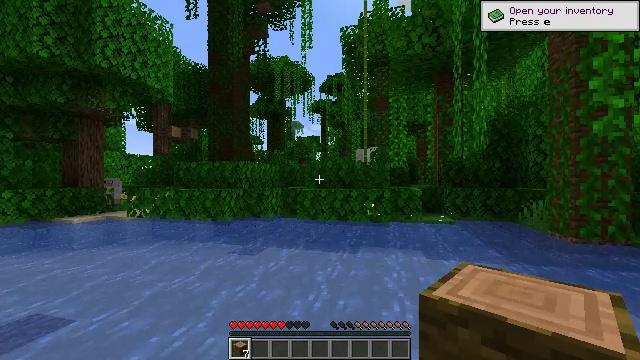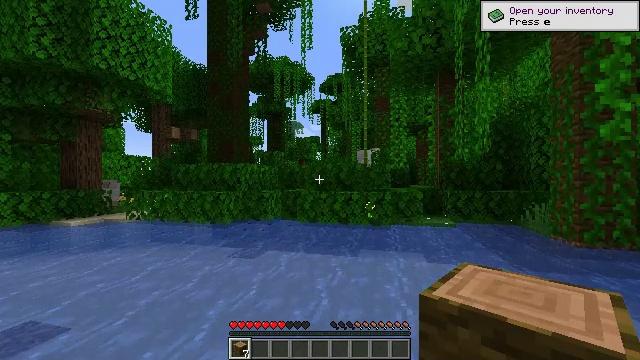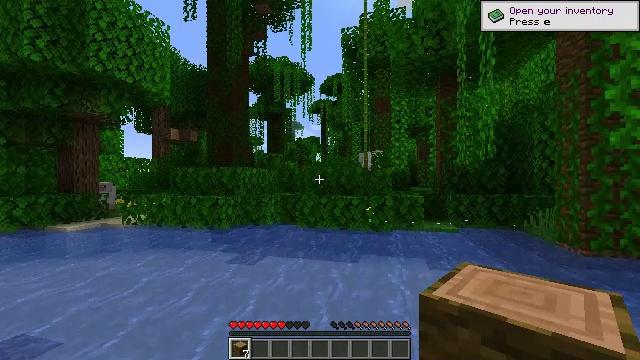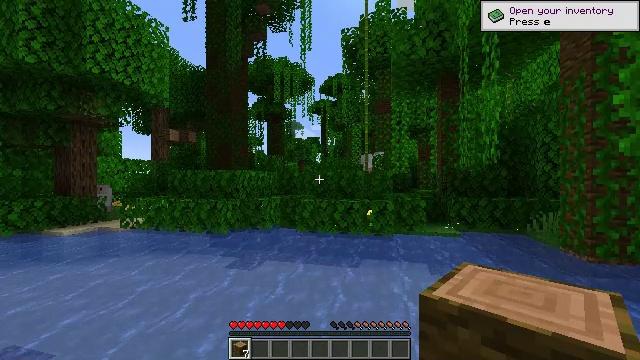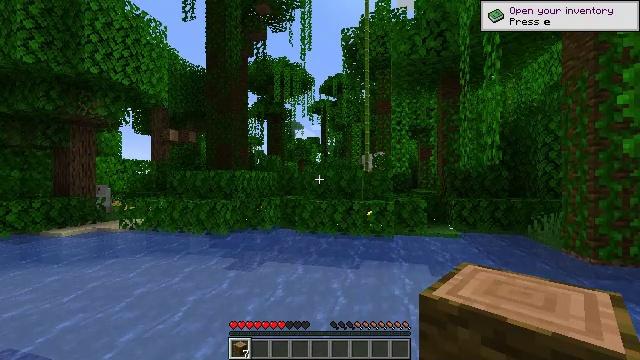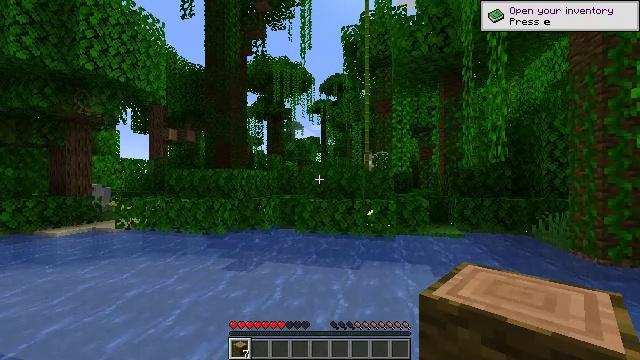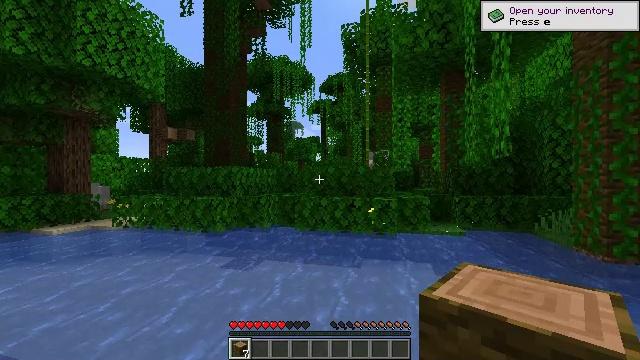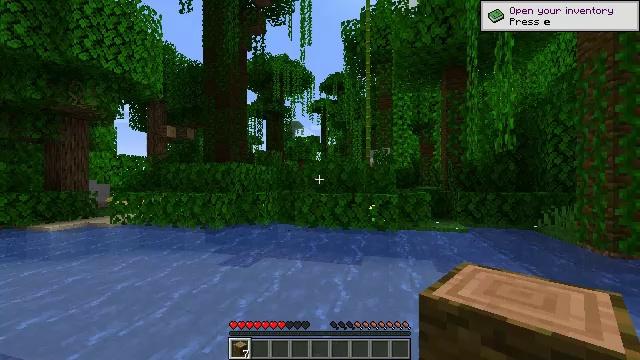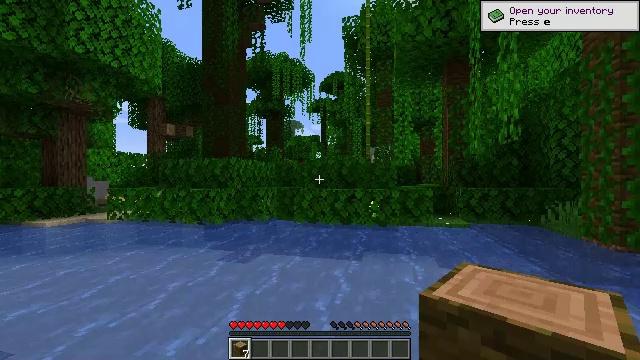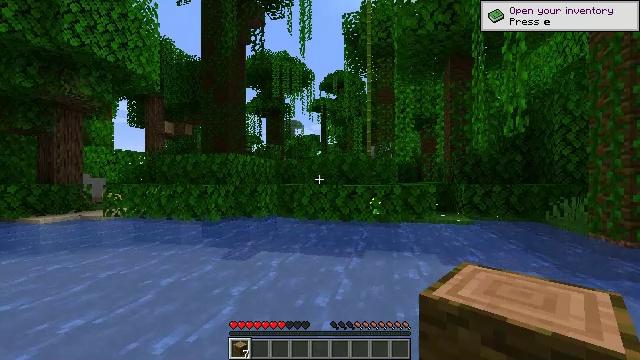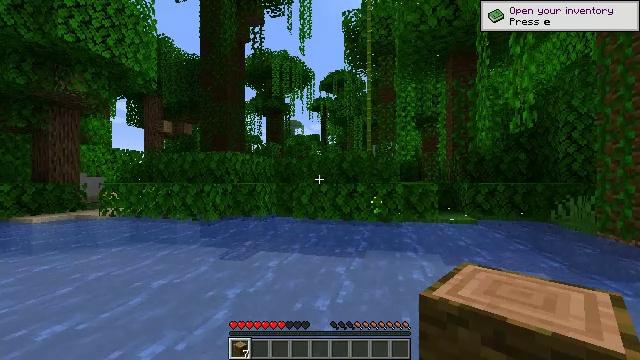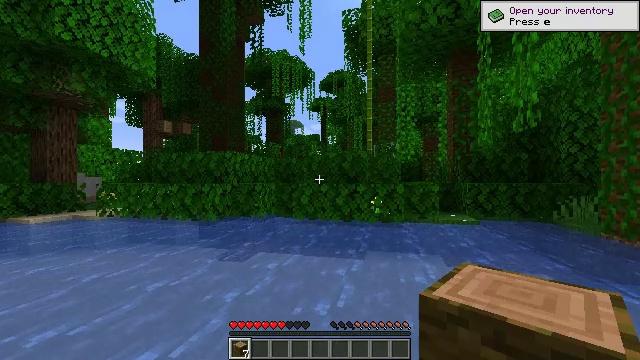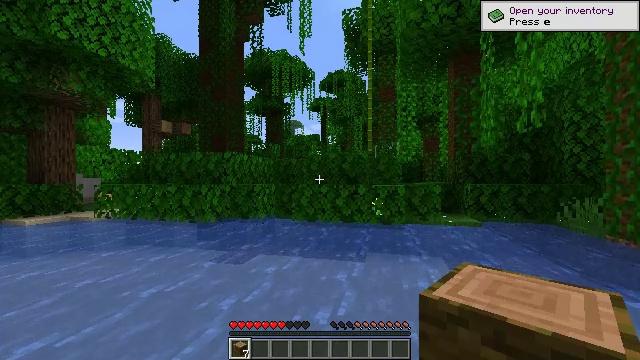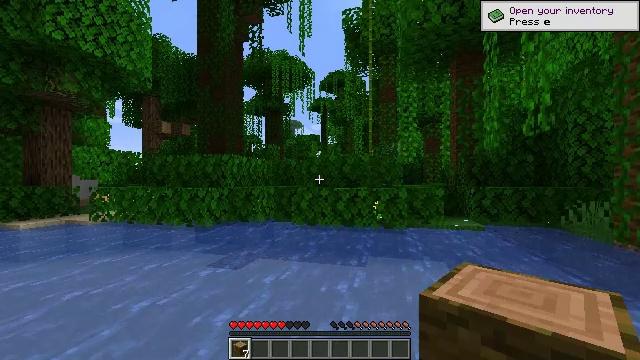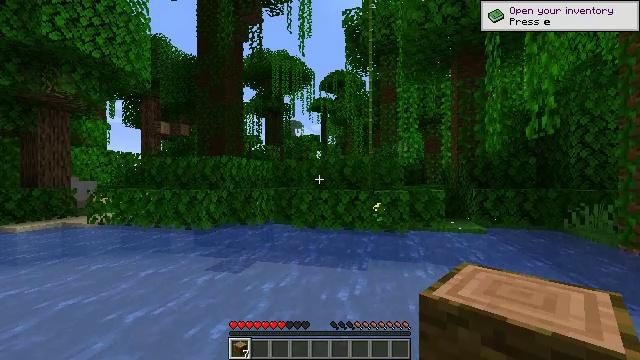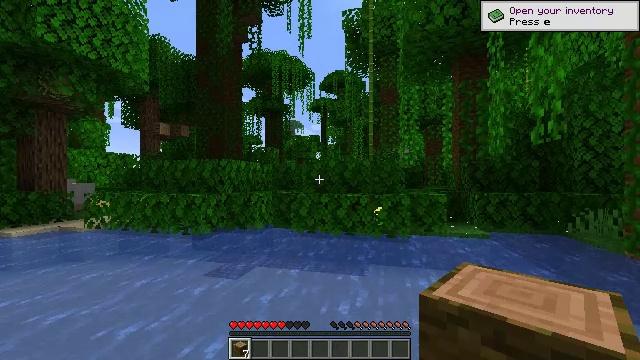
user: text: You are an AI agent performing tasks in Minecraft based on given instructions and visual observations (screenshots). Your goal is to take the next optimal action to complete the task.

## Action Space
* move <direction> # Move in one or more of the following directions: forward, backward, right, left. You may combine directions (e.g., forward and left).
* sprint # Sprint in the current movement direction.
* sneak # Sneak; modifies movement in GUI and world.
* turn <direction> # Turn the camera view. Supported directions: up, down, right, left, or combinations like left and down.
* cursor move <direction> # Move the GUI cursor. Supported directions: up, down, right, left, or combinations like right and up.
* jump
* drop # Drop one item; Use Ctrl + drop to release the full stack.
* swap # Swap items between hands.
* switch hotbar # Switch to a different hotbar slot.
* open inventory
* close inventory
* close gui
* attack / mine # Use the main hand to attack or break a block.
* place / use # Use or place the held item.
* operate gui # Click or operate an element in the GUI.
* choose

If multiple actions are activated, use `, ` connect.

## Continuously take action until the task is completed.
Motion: motion action
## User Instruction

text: Mine bamboo with your hand.
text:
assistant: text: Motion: move forward, jump
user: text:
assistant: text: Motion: move forward, jump
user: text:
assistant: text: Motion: move forward, jump
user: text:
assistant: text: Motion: move forward, jump
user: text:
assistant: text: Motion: move forward, jump
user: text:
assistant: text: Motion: move forward, jump
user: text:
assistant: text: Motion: move forward, jump
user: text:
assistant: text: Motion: move forward, jump
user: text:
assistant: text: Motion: move forward, jump
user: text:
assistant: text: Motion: move forward, jump
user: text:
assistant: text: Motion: move forward, jump
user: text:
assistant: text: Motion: move forward, jump
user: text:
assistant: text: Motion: move forward, jump
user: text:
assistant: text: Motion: move forward, jump
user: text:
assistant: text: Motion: move forward, jump
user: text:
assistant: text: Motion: move forward, jump
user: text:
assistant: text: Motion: move forward, jump
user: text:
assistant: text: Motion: move forward, jump
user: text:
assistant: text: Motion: move forward, jump
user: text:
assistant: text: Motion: move forward, jump
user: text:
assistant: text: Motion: move forward, jump
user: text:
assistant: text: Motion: move forward, jump
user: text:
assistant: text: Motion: move forward, jump
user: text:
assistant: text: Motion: move forward, jump
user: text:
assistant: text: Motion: move forward, jump
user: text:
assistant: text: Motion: move forward, jump
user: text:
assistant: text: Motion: move forward, jump
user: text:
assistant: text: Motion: move forward, jump
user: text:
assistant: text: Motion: move forward, jump
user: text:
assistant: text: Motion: move forward, jump